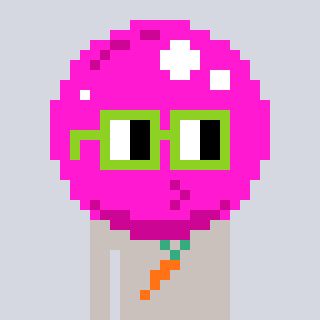
a pixel art character with square light green glasses, a bubblegum-shaped head and a foggrey-colored body on a cool background